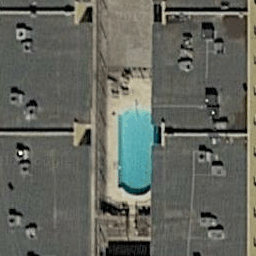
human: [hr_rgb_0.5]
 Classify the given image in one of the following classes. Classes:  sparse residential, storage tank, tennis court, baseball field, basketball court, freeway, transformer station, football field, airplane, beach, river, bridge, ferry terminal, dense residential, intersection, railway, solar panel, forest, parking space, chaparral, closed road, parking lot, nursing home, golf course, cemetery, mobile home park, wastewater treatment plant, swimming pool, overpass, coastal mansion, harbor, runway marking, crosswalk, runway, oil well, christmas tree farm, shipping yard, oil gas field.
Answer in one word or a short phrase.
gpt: swimming pool